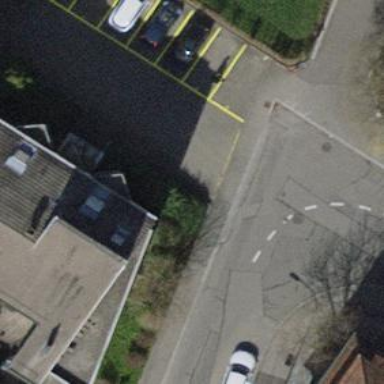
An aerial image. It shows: Unmarked crossing with traffic calming table on the road.